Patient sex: M
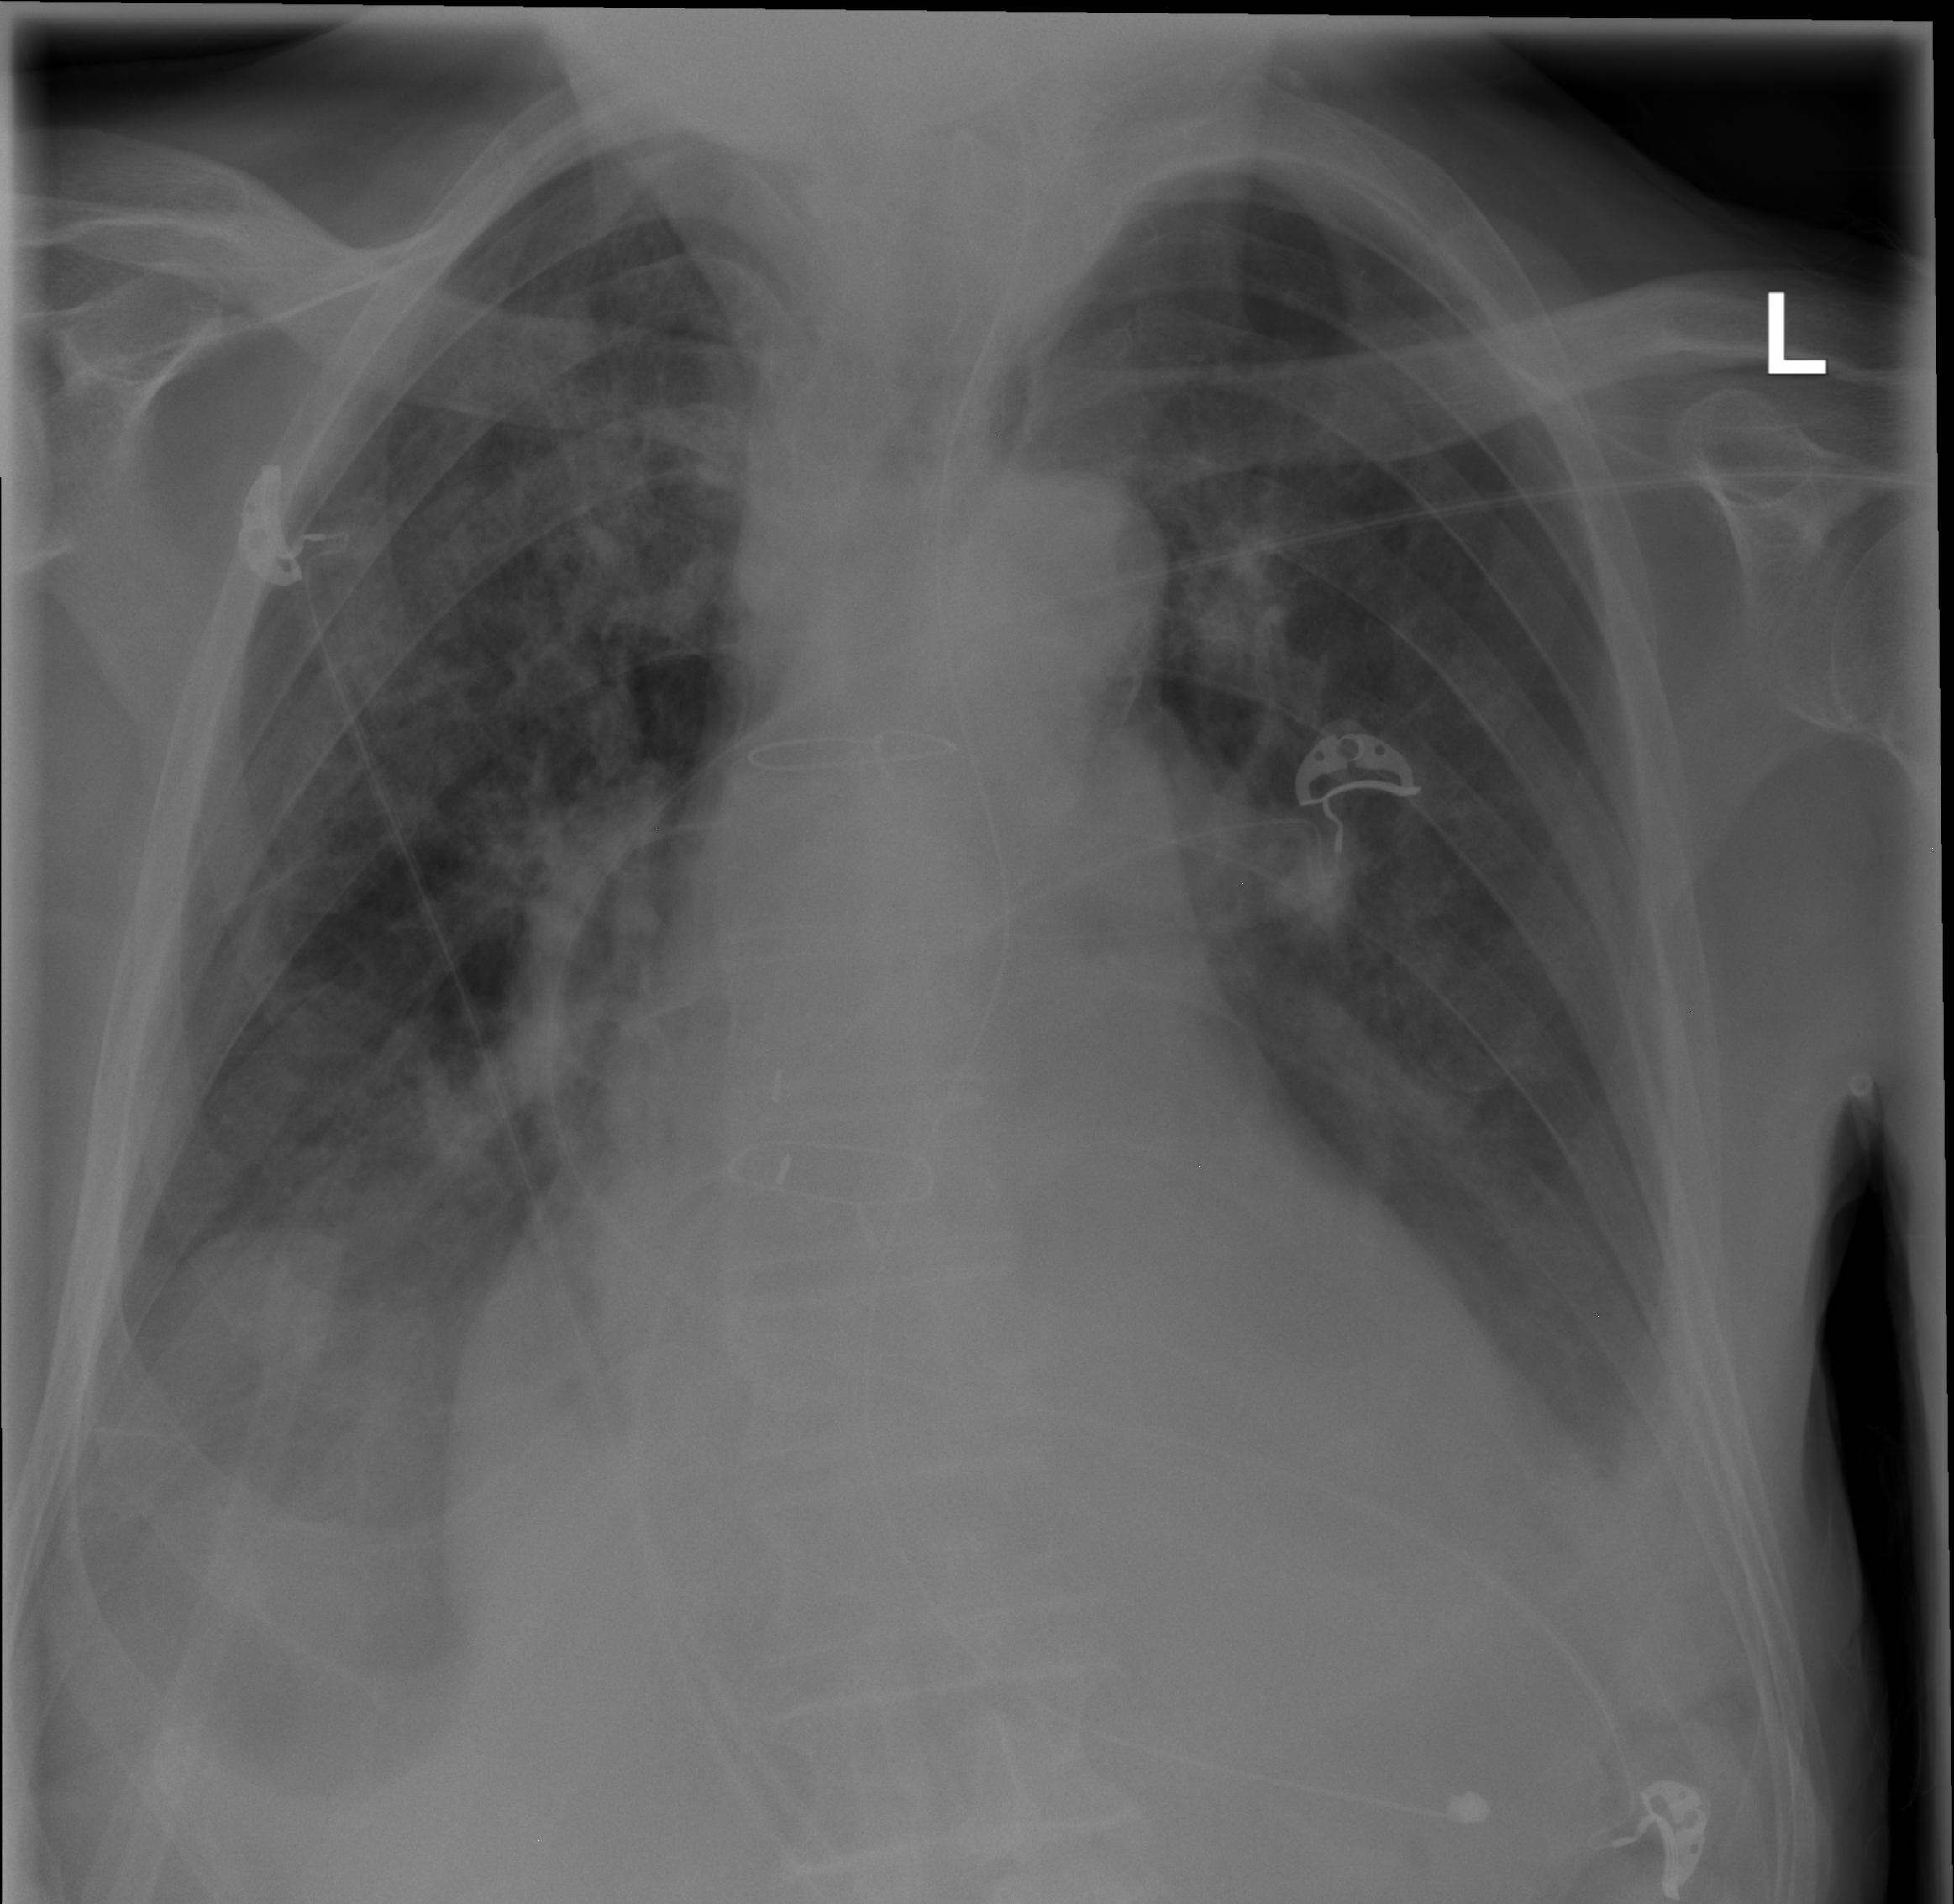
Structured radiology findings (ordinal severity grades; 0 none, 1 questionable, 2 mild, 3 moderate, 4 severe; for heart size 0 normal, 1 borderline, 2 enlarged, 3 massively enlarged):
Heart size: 2
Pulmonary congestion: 2
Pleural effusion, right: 2
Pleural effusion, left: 2
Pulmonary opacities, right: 3
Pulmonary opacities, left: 2
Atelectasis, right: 2
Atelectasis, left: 2